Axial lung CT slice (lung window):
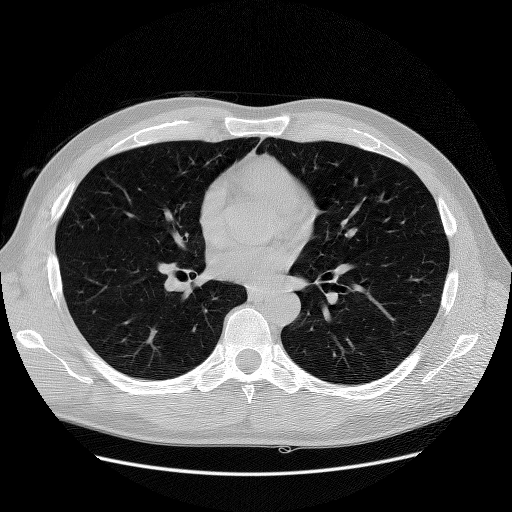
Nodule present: no